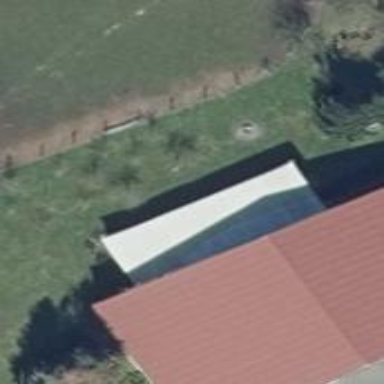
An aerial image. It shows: Building with flat silver roof.